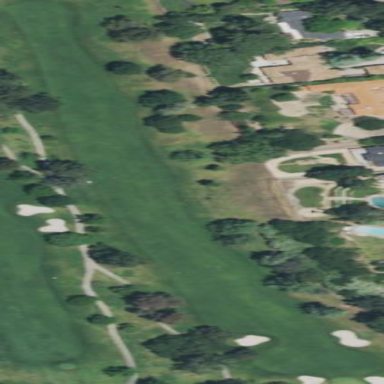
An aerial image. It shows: Lush grass fairway on golf course.